Question: Create custom Loss function in keras for y_pred and y_loss of shape (32,256,256,3) where 32 is the batch_size and 3 is the number of channels of the image of dimention 256x256 and the loss equation:

It is given in this paper, the loss function for Surface Normals: <URL>
'''
def normal_loss_1 (y_true, y_pred):
y_true_flat = K.flatten(y_true)
y_pred_flat = K.flatten(y_pred)
#d = y_pred_flat * y_true_flat
d = np.dot(y_pred_flat,y_true_flat)
y_sum = K.sum(d)
n_pixels = 256 * 256
normal_output = y_sum/n_pixels
normal_output = tf.reduce_mean(normal_output)
return -normal_output
'''
I do not get any error with this but the result is not as expected. Is there any other and better way to write the code? Any help will be appreciated. Thank you in advance!
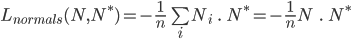
Answer: You are using numpy to get dot product of tensors. Here 'y_true_flat' and 'y_pred_flat' are tensors. You should either use 'tensorflow.tensordot' method or 'tensorflow.keras.backend.dot' method to get product of two tensors. Since these tensors are vectors, 'tensorflow.matmul' could also work.
'''
def normal_loss_1 (y_true, y_pred):
dim = tf.reduce_prod(tf.shape(y_true)[1:])
y_true_flatten = tf.reshape(y_true, [-1, dim])
y_pred_flatten = tf.reshape(y_pred, [-1, dim])
d = tf.tensordot(y_pred_flatten,y_true_flatten, 1)
y_sum = tf.reduce_sum(d, 1)
n_pixels = 256 * 256
normal_output = y_sum/n_pixels
normal_output = tf.reduce_mean(normal_output)
return -normal_output
'''
### Edit
'K.flatten' will convert the tensors('y_true' and 'y_pred') into vectors and the batch dimension will disappear. This means you cannot average the loss over the batch.